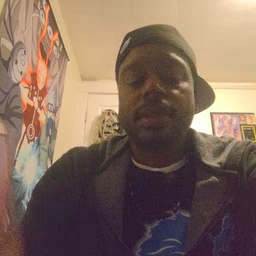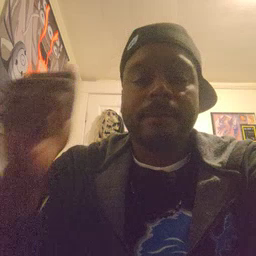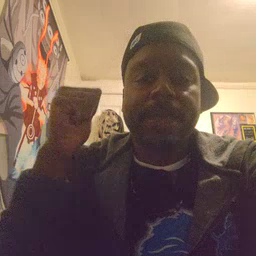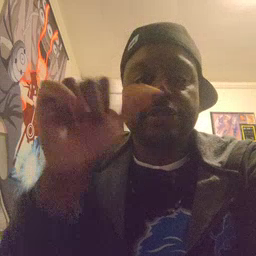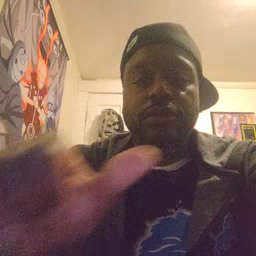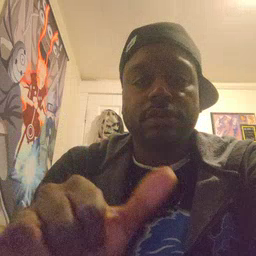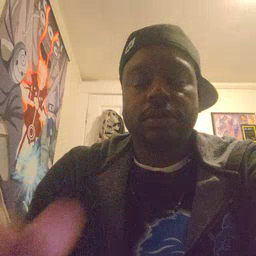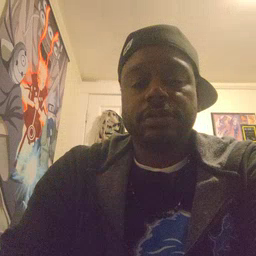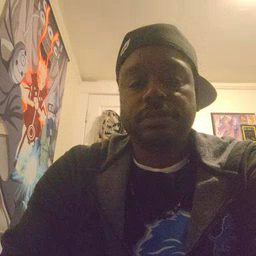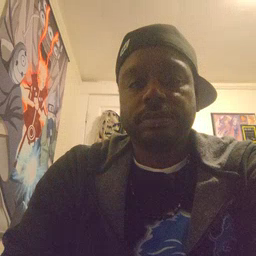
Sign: backyard